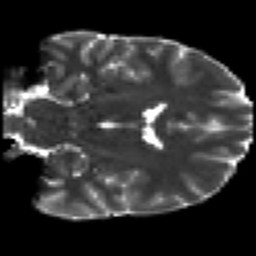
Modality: T2w
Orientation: coronal
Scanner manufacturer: siemens
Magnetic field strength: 3 T
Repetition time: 7.8 s
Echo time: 0.09 s